The plot shows one second of acceleration measured on a rotor kit. What is the most likely rotor condition (normal, misalignment, unbalance, looseness)?
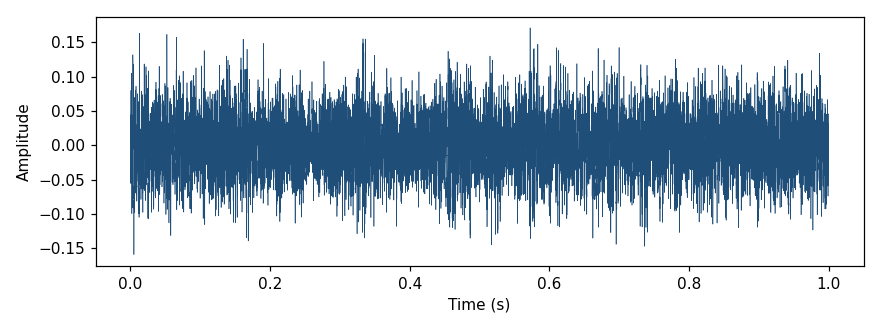
Answer: normal